Question: I'm trying to create an app with a settings page just like IOS's native settings app. However I cannot find out how to create a UIBarButton that is left pointed. Basically I want a left pointed button on the top of a navigation bar, that you can set to call a function. I am using the engine cocos2d, if this helps. I am creating the entire app programmatically.
Here is my code for creating the UINavigationBar...
'''
UINavigationBar *naviBarObj = [[[UINavigationBar alloc] initWithFrame:CGRectMake(0, 20, 320, 44)] autorelease];
[[[CCDirector sharedDirector] openGLView] addSubview:naviBarObj];
[naviBarObj release];
UINavigationItem *item = [[[UINavigationItem alloc] initWithTitle:@"Title"] autorelease];
UIBarButtonItem *back = [[[UIBarButtonItem alloc] initWithTitle:@"Back"
style:UIBarButtonItemStyleBordered
target:self
action:@selector(back)] autorelease];
item.leftBarButtonItem = back;
[naviBarObj setItems:[NSArray arrayWithObjects:item, nil] animated:YES];
'''
Although this creates a square back button.
My goal is to create something like this

I am aware that a UINavigationItem
'UINavigationItem *back2 = [[[UINavigationItem alloc] initWithTitle:@"Settings"] autorelease];'
with '[naviBarObj setItems:[NSArray arrayWithObjects:back,item, nil] animated:YES];'
will create that effect, but unfortunately I am not currently using a UINavigationController class. This is all made in a CCLayer.
Thank You!!
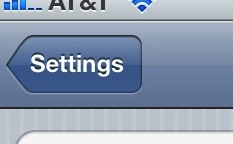
Answer: One way would be to use a custom back image, but that would be kind of tedious.
Another way would be like exactly what you mentioned in your last part, to create another "dummy" previous navigation item with the title set to the text you want to be on your back button, and then adding both items to the UINavigationBar.
'''
UINavigationItem *item = [[[UINavigationItem alloc] initWithTitle:@"Title"] autorelease];
UINavigationItem *back2 = [[[UINavigationItem alloc] initWithTitle:@"Settings"] autorelease];
[naviBarObj setItems:[NSArray arrayWithObjects:back2,item, nil] animated:YES];
'''
However I don't think you will need a UINavigationController for these to happen. In order to handle your back button event, I suppose you can try making your CCLayer a delegate of UINavigationBar, ie. UINavigationBarDelegate:
'''
@interface MyLayer : CCLayer <UINavigationBarDelegate> {
}
'''
then setting the delegate of your UINavigationBar to that layer:
'''
naviBarObj.delegate = self;
'''
and finally implement didPopItem to get notified of the event when the button is clicked:
'''
- (void) navigationBar:(UINavigationBar *)navigationBar didPopItem:(UINavigationItem *)item
{
[self back]; // or whatever
}
'''
Let me know if this works.